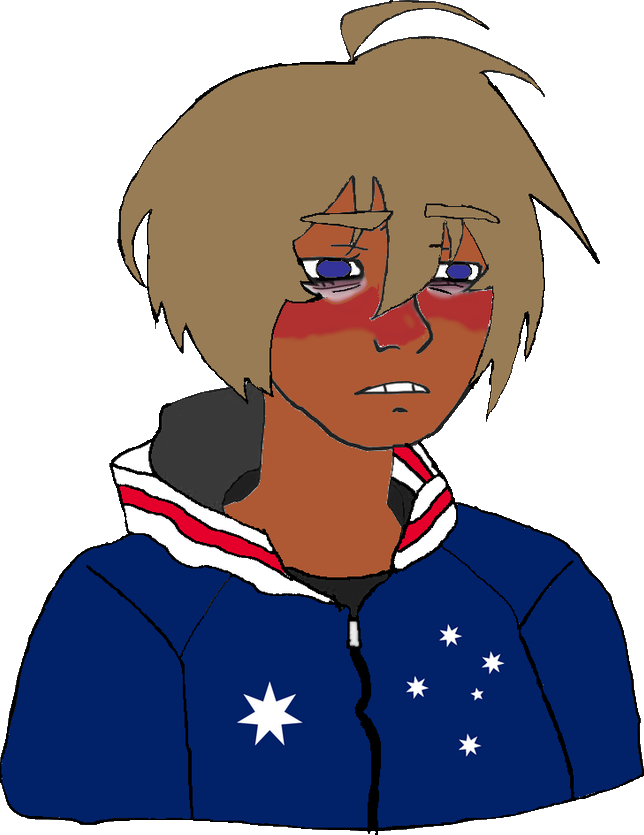
Label: 5_Twinkjak